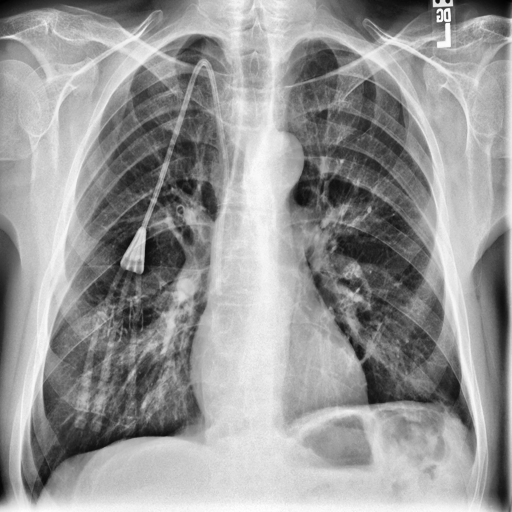
Finding: NORMAL